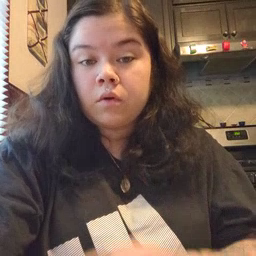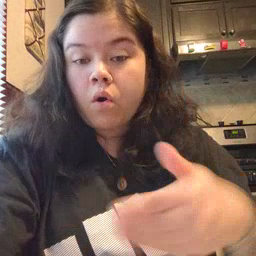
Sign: all